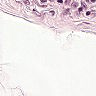
Metastatic tissue present: no